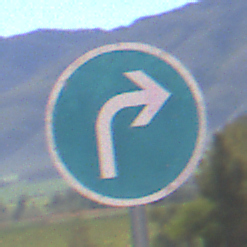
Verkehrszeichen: VorgeschriebeneFahrtrichtungRechts
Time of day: MorningAfternoon
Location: Outdoor (RoadRail)
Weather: Clear
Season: NotSpecified
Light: Natural